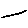
Label: line